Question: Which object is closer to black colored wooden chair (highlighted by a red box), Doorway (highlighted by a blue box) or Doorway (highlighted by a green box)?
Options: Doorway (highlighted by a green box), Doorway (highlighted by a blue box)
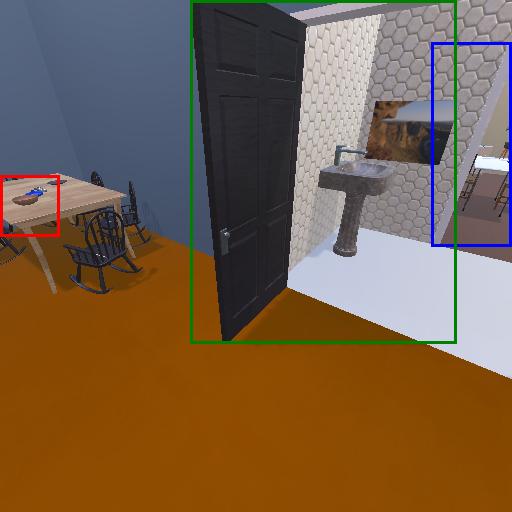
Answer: Doorway (highlighted by a green box)